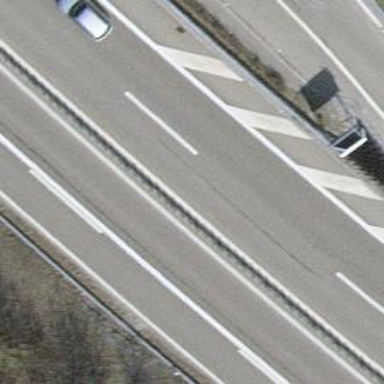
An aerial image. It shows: Asphalt motorway categorized as trunk road.